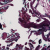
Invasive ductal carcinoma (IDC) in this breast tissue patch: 0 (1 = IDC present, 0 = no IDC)